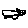
Label: cat